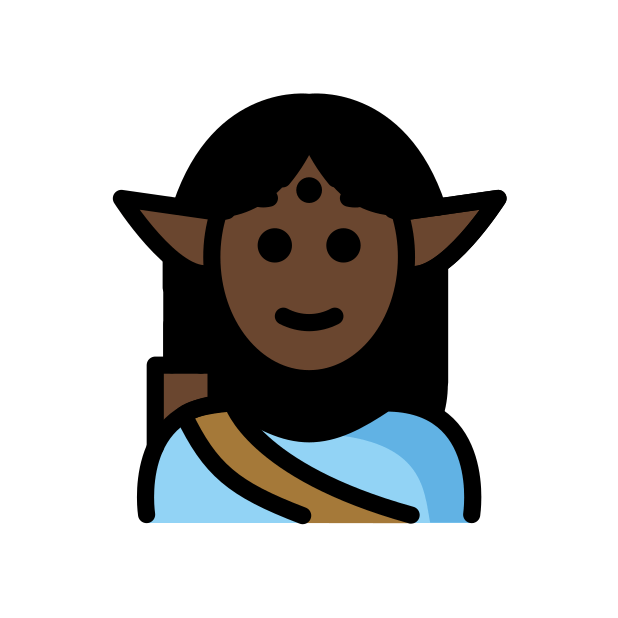
man elf: dark skin tone